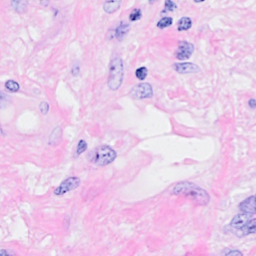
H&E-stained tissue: Breast